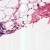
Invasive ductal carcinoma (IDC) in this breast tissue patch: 1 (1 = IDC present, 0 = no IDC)